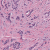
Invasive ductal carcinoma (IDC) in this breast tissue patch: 1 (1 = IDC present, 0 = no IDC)